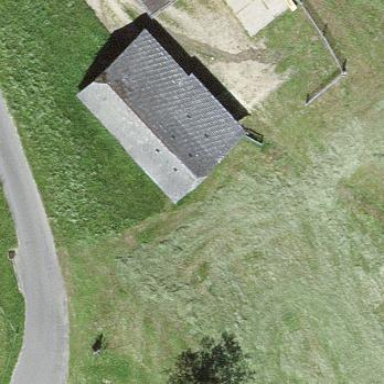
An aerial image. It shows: Barn.